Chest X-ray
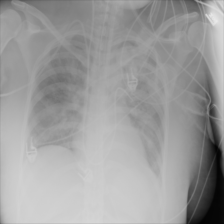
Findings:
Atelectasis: negative
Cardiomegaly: negative
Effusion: negative
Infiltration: positive
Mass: negative
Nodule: negative
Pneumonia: negative
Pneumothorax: negative
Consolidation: negative
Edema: negative
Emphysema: negative
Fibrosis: negative
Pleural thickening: negative
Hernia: negative